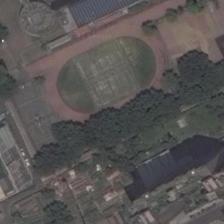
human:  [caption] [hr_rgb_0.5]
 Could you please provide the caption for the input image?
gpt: some buildings and many green trees are around a playground .

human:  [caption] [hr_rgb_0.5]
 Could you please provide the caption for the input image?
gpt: there are dense woods in the one side of the playground .

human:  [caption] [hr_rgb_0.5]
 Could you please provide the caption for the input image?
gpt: a playground is surroundeded by many green plants and buildings .

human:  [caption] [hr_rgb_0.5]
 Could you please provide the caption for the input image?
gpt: an old court and many white cars surrounded .

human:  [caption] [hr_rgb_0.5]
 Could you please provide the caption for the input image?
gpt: a playground is surrounded by many green trees and houses .